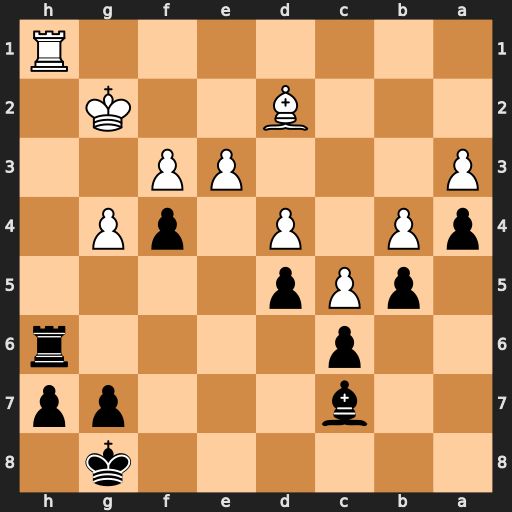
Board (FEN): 6k1/2b3pp/2p4r/1pPp4/pP1P1pP1/P3PP2/3B2K1/7R
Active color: b
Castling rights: -
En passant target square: -
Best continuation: Rxh1 Kxh1 fxe3 Bxe3 Bg3 Kg1 Be1 Kf1 Bc3